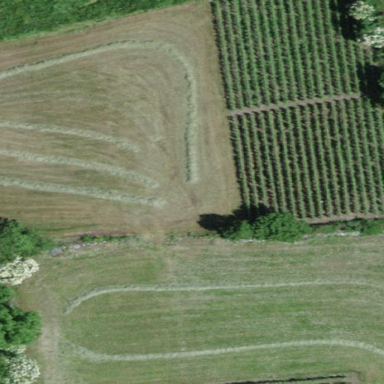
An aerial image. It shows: Vineyard.